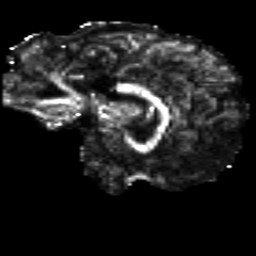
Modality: FA
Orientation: sagittal
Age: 19
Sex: male
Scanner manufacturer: siemens
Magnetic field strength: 3 T
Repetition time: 8.8 s
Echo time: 0.085 s